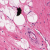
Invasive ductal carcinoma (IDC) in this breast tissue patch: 0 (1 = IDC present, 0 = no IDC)